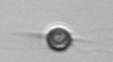
Label: Acanthoica_quattrospina